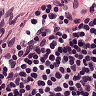
Metastatic tissue present: no